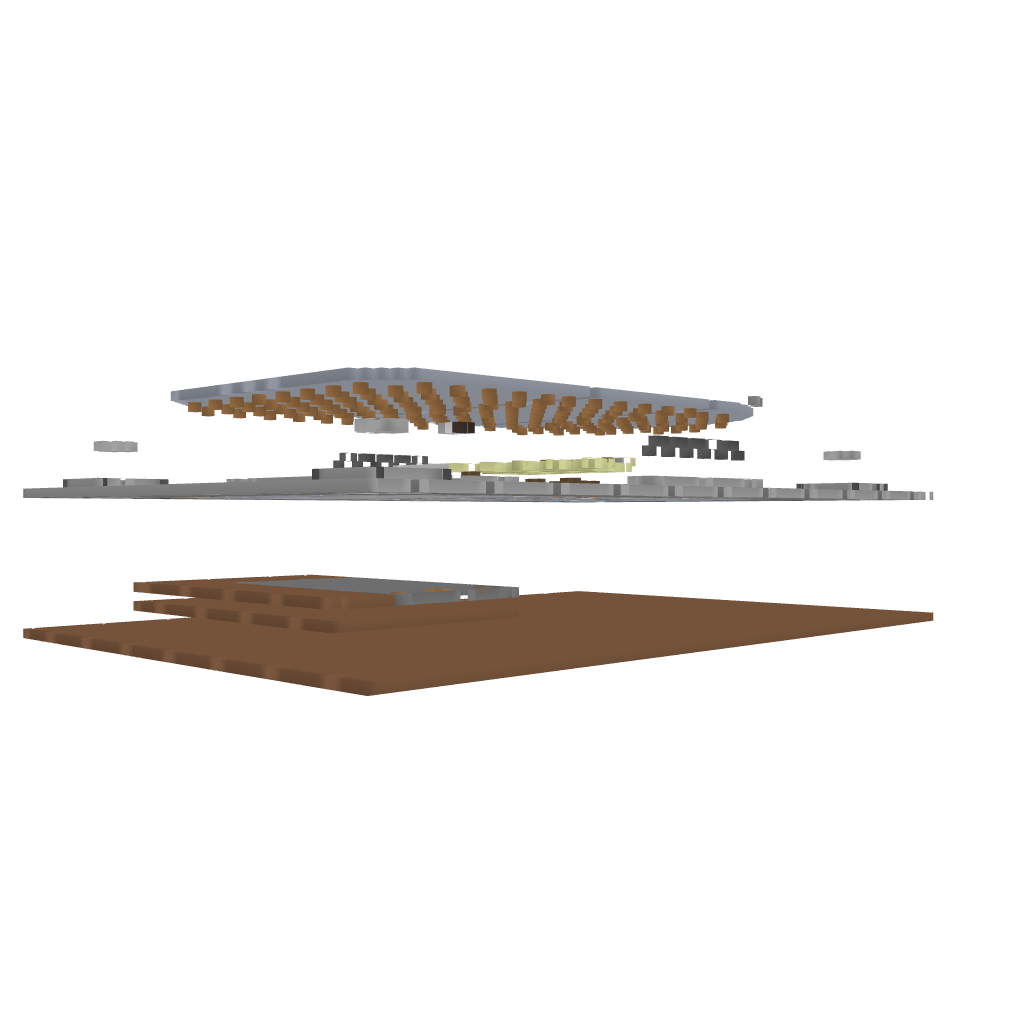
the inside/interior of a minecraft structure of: Swimming Centre